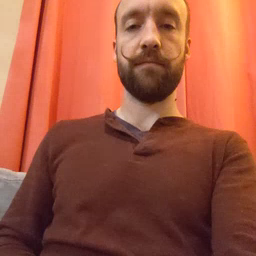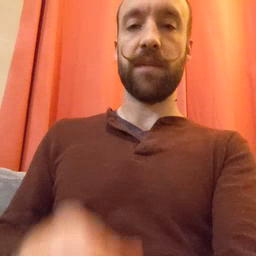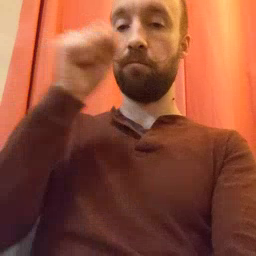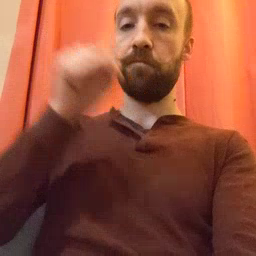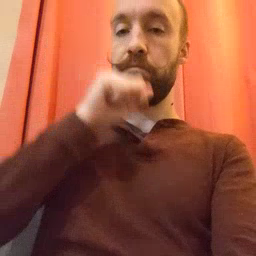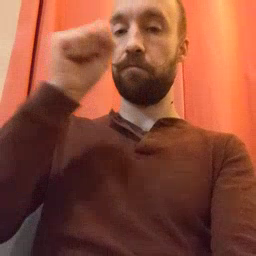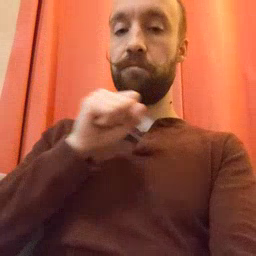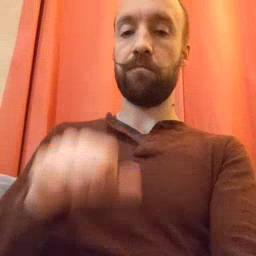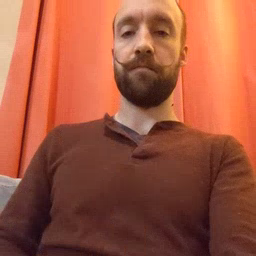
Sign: icecream